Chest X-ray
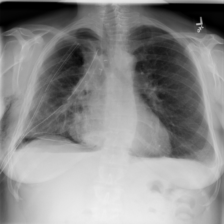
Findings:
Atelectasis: negative
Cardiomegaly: negative
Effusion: positive
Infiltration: negative
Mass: negative
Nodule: negative
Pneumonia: negative
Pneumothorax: negative
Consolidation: negative
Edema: negative
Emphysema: negative
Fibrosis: negative
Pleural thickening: negative
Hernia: negative